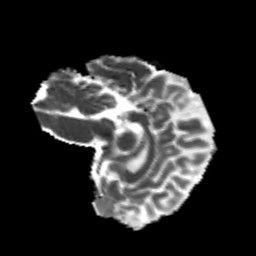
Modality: MD
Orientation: sagittal
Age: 22
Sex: female
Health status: healthy
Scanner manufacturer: philips
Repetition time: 7.391 s
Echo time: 0.08599 s